Question: I a created a network drive on my system and mapped it to Z: drive letter.
Just the explaining the problem I've created a simple program in MFC for accessing MS access 2007 database on Windows7 machine.
Inside
'CString MyCRecordSet::GetDefaultConnect()' function I have used this as connection string.
'''
ODBC;DRIVER={MICROSOFT ACCESS DRIVER (*.mdb)};DSN='';DBQ=Z:\TestFolder\Database1.mdb
'''
Everything is working fine If I run the application normally.
But when running the application as "", I am getting the following error.

Also if I try to use
> _access("Z:\TestFolder\Database1.mdb", mode)
api , then this api always return -1 for any mode either 00, 02, 04, or 06.
I think it is related with security in windows for accessing network drive, but not getting what exactly the problem is and how to handle such cases.
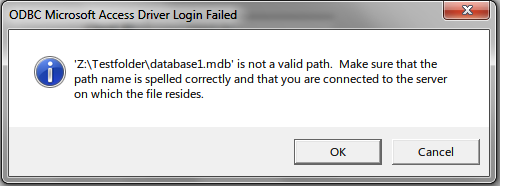
Answer: If you mapped your Z drive as a non-administrator, you won't see it when running as an administrator.
Try opening an elevated cmd window (i.e. run cmd as administrator), map your Z drive there, and then try running your app again.
To share a drive from the command line:
'''
net use [driveletter]: \server\share /user:[username] password
'''